Question: when I am using my own background theme for spinner it is stretching icon.

my spinner code is:
'''
<Spinner android:id="@+id/spinnerCategory" style="@style/spinner"
android:entries="@array/category_array" android:prompt="@string/category_prompt"
android:background="@drawable/spinner" />
'''
my spinner.xml is:
'''
<selector xmlns:android="http://schemas.android.com/apk/res/android">
<item android:state_window_focused="false" android:state_enabled="true"
android:drawable="@drawable/btn_dropdown_normal" />
<item android:state_pressed="true" android:drawable="@drawable/btn_dropdown_pressed" />
<item android:state_focused="true" android:state_enabled="true"
android:drawable="@drawable/btn_dropdown_selected" />
<item android:state_enabled="true" android:drawable="@drawable/btn_dropdown_normal" />
</selector>
'''
and images I copied from the sdk 4.
How can I stop spinner icon stretching?
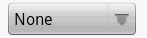
Answer: I had the same problem. I just hard-coded the height of spinner to somewhere near about 48-50 dip.